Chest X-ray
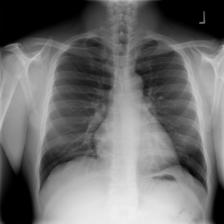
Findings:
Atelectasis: negative
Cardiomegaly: negative
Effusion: negative
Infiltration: negative
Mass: negative
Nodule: negative
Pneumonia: negative
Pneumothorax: negative
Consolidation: negative
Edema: negative
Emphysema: negative
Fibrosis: negative
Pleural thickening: negative
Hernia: negative